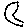
Label: moon